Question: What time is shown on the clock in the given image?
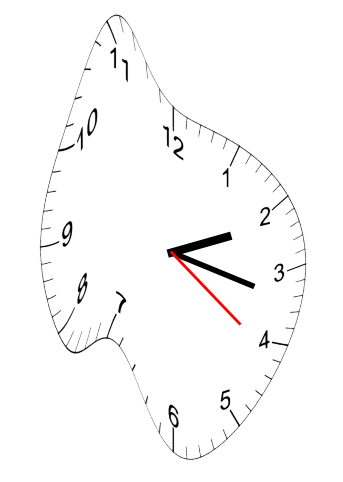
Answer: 02:17:21